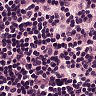
Metastatic tissue present: no